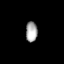
Tissue: prostate
Cell type: T cells
Senescence score: 0.236
Nuclear area (px): 230
Mean DAPI intensity: 167.243